Field crop: maize
Growth stage: 1
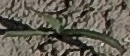
Species: sorghum